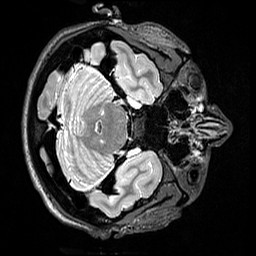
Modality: T2w
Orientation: axial
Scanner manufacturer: siemens
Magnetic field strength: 3 T
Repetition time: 3.2 s
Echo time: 0.565 s